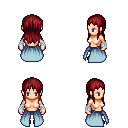
a pixel art fantasy rpg character, female body template, human, light skin, overskirt, teal pants, brunette unkempt hairstyle, white cloth bandages, black slippers, four views (front, back, left, right), 2x2 character sprite sheet, small pixel art, hard edges, no anti-aliasing